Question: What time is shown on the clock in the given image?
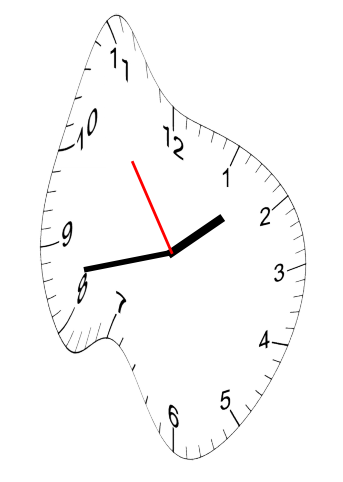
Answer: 01:42:54